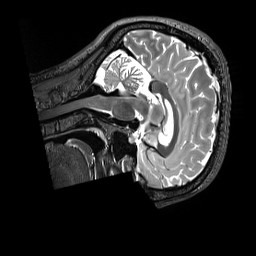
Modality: T2w
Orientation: sagittal
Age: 22
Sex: female
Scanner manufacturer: siemens
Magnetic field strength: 3 T
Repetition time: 3.2 s
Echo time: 0.728 s